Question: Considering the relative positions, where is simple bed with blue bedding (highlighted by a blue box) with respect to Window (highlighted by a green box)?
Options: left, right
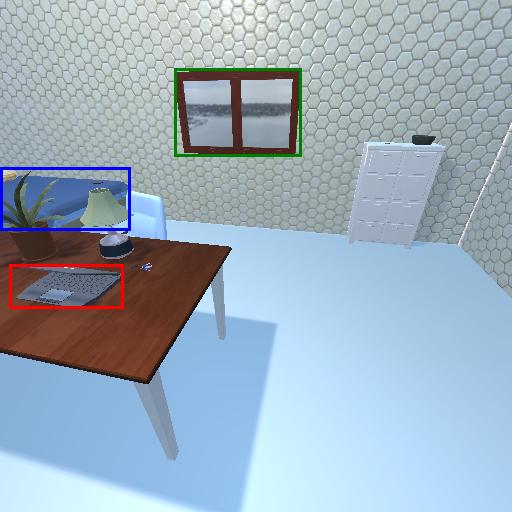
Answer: left